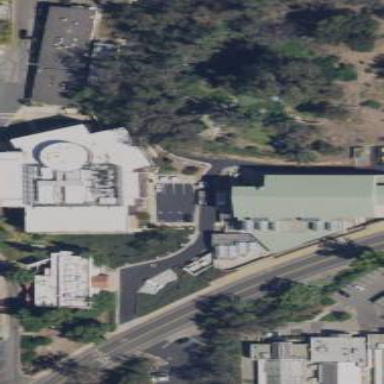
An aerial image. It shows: University building.